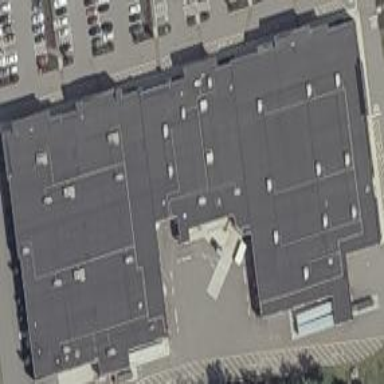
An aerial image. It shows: Retail building.